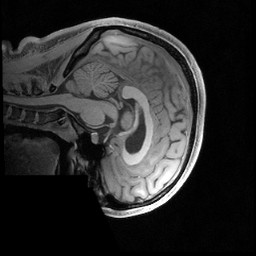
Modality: T1w
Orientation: sagittal
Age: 22
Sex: female
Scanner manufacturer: siemens
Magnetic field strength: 3 T
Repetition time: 2.4 s
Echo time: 0.00224 s